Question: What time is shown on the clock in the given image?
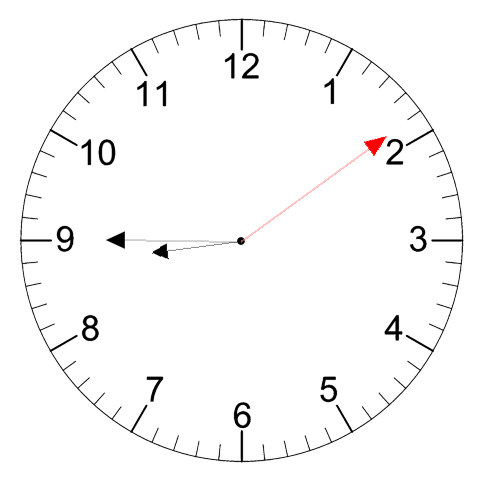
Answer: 08:45:09